Question: I'm trying to save the contents of my listView.
But I'm having some issues with it. In my text file it will look like this:
'''
ListViewItem: {1234};ListViewSubItem: {daily};ListViewSubItem: {Backup};ListViewSubItem: {Every 2 days at: 23:0};ListViewSubItem: {};ListViewSubItem: {}
'''
But I don't like that it adds "ListViewItem:" and "ListViewSubItem:" etc with my data.. I just want those strings inside {}.
And here is my code:
'''
FileStream file = new FileStream(dataFolder + "\BukkitGUI\schedule.txt", FileMode.OpenOrCreate, FileAccess.Write);
StreamWriter sw = new StreamWriter(file);
foreach (ListViewItem listItem in listView1.Items)
{
sw.WriteLine(listItem + ";" + listItem.SubItems[1] + ";" + listItem.SubItems[2] + ";" + listItem.SubItems[3] + ";" + listItem.SubItems[4] + ";" + listItem.SubItems[5]);
}
sw.Close();
file.Close();
'''
Any help on this?
EDIT: Image of my listView:

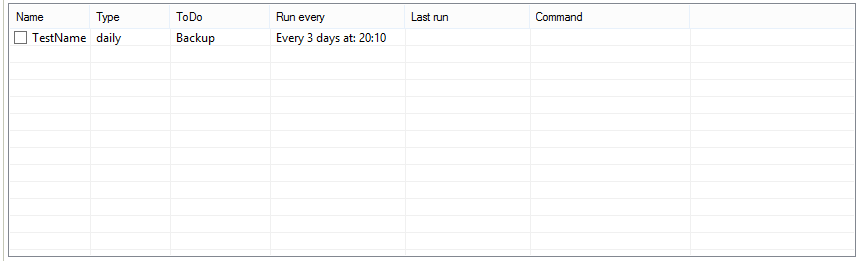
Answer: Your code does this:
'''
foreach (ListViewItem listItem in listView1.Items)
{
sw.WriteLine(listItem + ";" + listItem.SubItems[1] + ";" + listItem.SubItems[2] + ";" + listItem.SubItems[3] + ";" + listItem.SubItems[4] + ";" + listItem.SubItems[5]);
}
'''
This is doing the following:
'''
foreach (ListViewItem listItem in listView1.Items)
{
string listItemString = listItem.ToString();
// etc.
}
'''
What do you think the value of 'listItem.ToString()' will be?
The default implementation of 'object.ToString()' simply outputs the name of the type. The implementation for 'ListViewItem' and 'ListViewSubItem' apparently output the name of the type, plus the content of the item or subitem.
If you want something different output, then you need to do it yourself. Output 'listItem.Text' and 'listItem.SubItems[n].Text' instead.